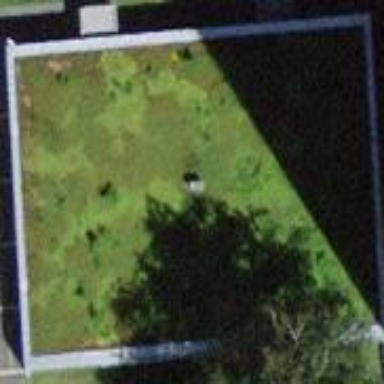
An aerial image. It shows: Building with flat roof covered in grass.